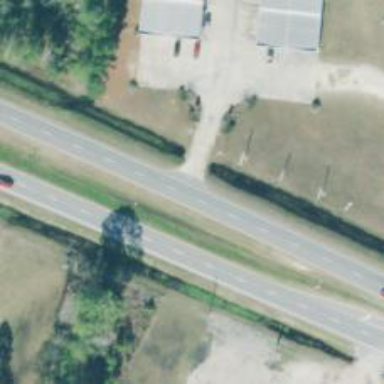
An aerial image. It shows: Asphalt road classified as trunk highway.